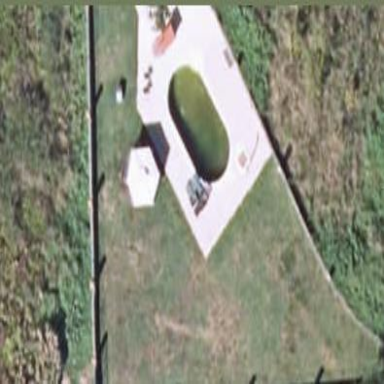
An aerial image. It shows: Swimming pool located in leisure land.